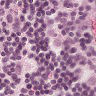
Metastatic tissue present: yes